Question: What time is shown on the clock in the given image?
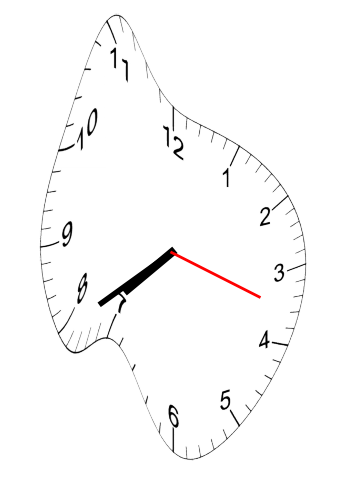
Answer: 07:39:18